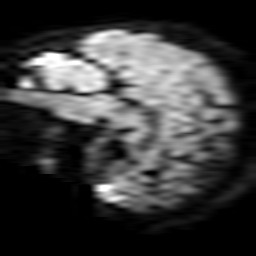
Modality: TRACE
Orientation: sagittal
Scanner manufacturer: philips
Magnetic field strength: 1.5 T
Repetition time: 2.876 s
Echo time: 0.06152 s